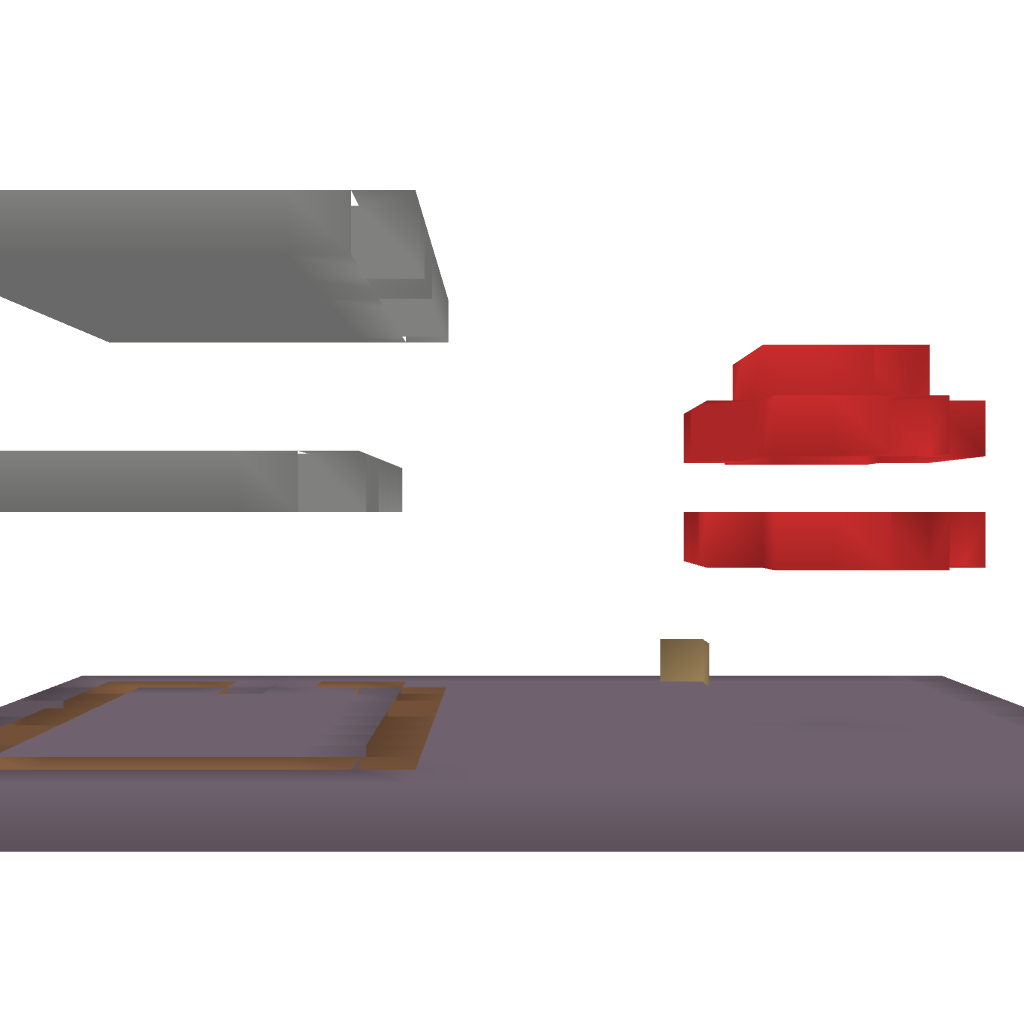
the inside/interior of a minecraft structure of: Mooshroom red house